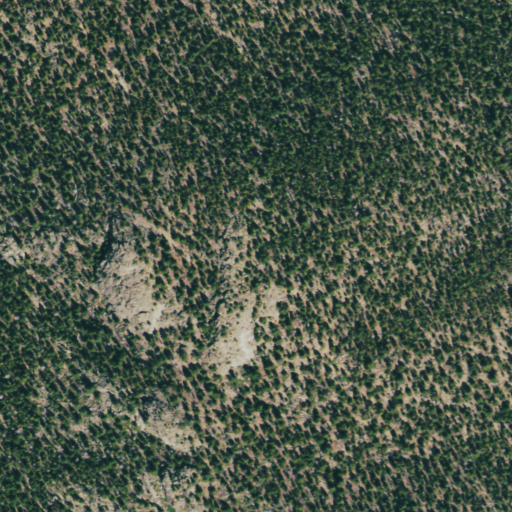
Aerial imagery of mountain in Colorado named House Rock containing only evergreen forest